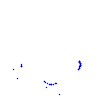
Particle: proton